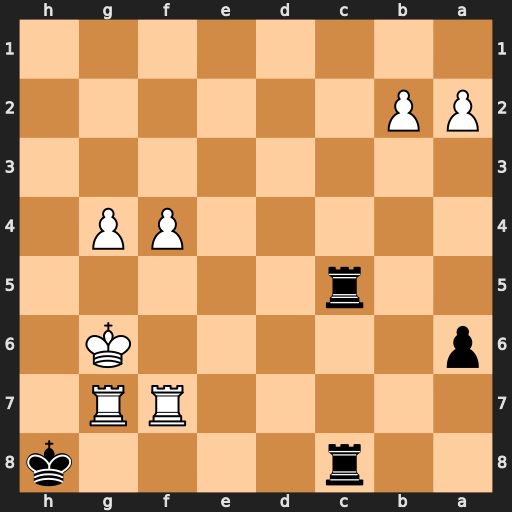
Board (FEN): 2r4k/5RR1/p5K1/2r5/5PP1/8/PP6/8
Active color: b
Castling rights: -
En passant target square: -
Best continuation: R8c6+ Rf6 Rxf6+ Kxf6 Rc6+ Kf7 Rc7+